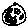
Label: moon